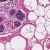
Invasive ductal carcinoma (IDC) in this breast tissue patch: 0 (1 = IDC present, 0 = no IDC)